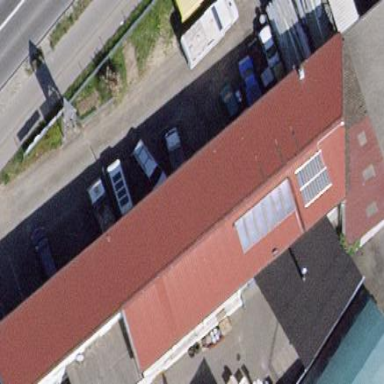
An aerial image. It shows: Industrial building.